Question: Ok, i set up a reflexive relationship entity (with help from a <URL>.
I believe i set it up correctly:

I have an Entity GroupMember. I created a many-to-many relationship to itself.
I then add an entity and create a "sub" entity and set it to the relationship:
'''
GroupMember *groupMember = [NSEntityDescription insertNewObjectForEntityForName:@"GroupMember" inManagedObjectContext:context];
groupMember.name = @"Ted";
GroupMember *subGroupMember = [NSEntityDescription insertNewObjectForEntityForName:@"GroupMember" inManagedObjectContext:context];
subGroupMember.name = @"sub member bill";
[groupMember addSub_member_relObject:subGroupMember];
'''
I then make a fetch request for any GroupMember entities to see if the relationship was set. what i get back is:
'''
fetch objects: (
"<GroupMember: 0x83cf280> (entity: GroupMember; id: 0x98686b0 <x-coredata://D9082F84-03D9-408D-B0DA-5C75C1B905AB/GroupMember/p1> ; data: {
"member_rel" = (
);
name = Ted;
"sub_member_rel" = (
"0x989f390 <x-coredata://D9082F84-03D9-408D-B0DA-5C75C1B905AB/GroupMember/p2>"
);
})",
"<GroupMember: 0x83cf4a0> (entity: GroupMember; id: 0x989f390 <x-coredata://D9082F84-03D9-408D-B0DA-5C75C1B905AB/GroupMember/p2> ; data: {
"member_rel" = (
"0x98686b0 <x-coredata://D9082F84-03D9-408D-B0DA-5C75C1B905AB/GroupMember/p1>"
);
name = "sub member bill";
"sub_member_rel" = (
);
})"
)
2012-12-13 12:08:45.352 [9539:14003] name: Ted
2012-12-13 12:08:45.355 [9539:14003] set: Relationship 'sub_member_rel' on managed object (0x83cf280) <GroupMember: 0x83cf280> (entity: GroupMember; id: 0x98686b0 <x-coredata://D9082F84-03D9-408D-B0DA-5C75C1B905AB/GroupMember/p1> ; data: {
"member_rel" = (
);
name = Ted;
"sub_member_rel" = (
"0x989f390 <x-coredata://D9082F84-03D9-408D-B0DA-5C75C1B905AB/GroupMember/p2>"
);
}) with objects {(
<GroupMember: 0x83cf4a0> (entity: GroupMember; id: 0x989f390 <x-coredata://D9082F84-03D9-408D-B0DA-5C75C1B905AB/GroupMember/p2> ; data: {
"member_rel" = (
"0x98686b0 <x-coredata://D9082F84-03D9-408D-B0DA-5C75C1B905AB/GroupMember/p1>"
);
name = "sub member bill";
"sub_member_rel" = (
);
})
)}
'''
A) i don't quite understand how to read this output. What is the "with objects" part? is the that the entity with the relationship? Is "sub member bill" set as a sub member relation correctly?
B) when i try to get back the groupMember.Sub_member_rel, i get a NSSet. How do i iterate over these objects to get back the sub member names (to display in a table view)?
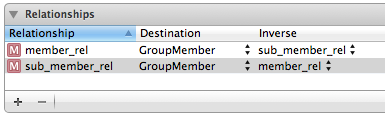
Answer: The output from printing an 'NSManagedObject' or its relationships is usually verbose and somewhat complex. In your case, the object to which the relationship belongs is printed first. Then comes the "with objects" part which consists of objects in that particular relationship.
In a To-Many relationship, the relationship type is always an 'NSSet'. Just like with 'NSArray' you can iterate through an 'NSSet' like this:
'''
for (GroupMember *subGroupMember in groupMember.sub_member_rel) {
// Do something with managedObject
}
'''